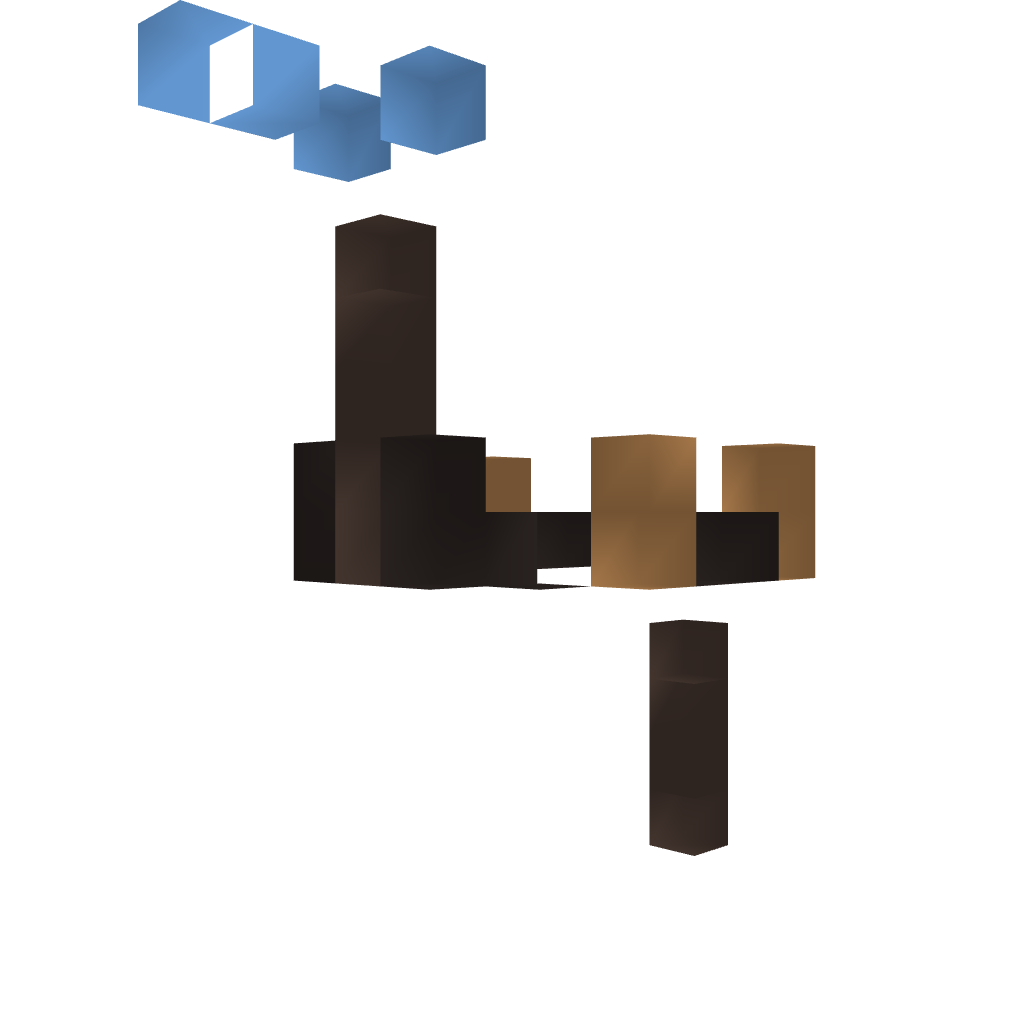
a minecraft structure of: Packed Ice Chicken